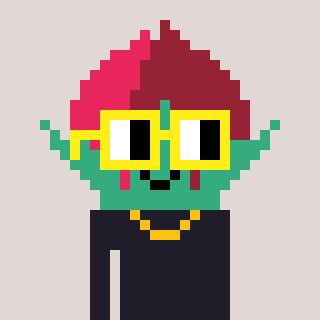
a pixel art character with square yellow glasses, a rosebud-shaped head and a grayscale-colored body on a warm background